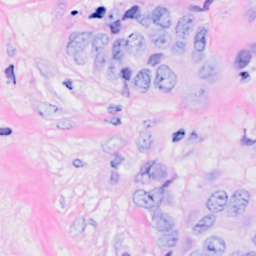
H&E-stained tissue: Breast